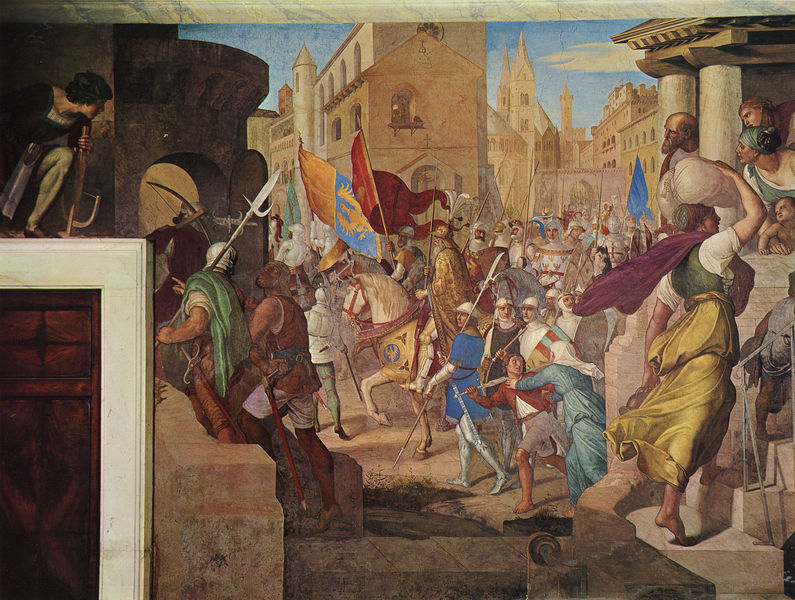
Titel: L'esercito di Carlomagno a Parigi, Das Heer Karls des Großen in Paris
Künstler: Julius Schnorr von Carolsfeld
Standort: Roma
Institution: Casa Massimo
Schlagwörter: adler, blau, gemälde, himmel, kampf, kämpfer, mann, schatten, weiß, wolken, frauen, gelb, grün, kirchturm, menschen, sand, stadt, ausschnitt, braun, bunt, fenster, frau, grau, holz, hut, kleid, licht, männer, schwarz, strasse, säule, säulen, tür, dach, gebäude, haus, rot, tuch, wolke, beige, malerei, menge, rock, hose, mütze, wand, architektur, federn, historie, rahmen, steine, tod, häuser, kirche, boden, gewand, gold, gewänder, renaissance, kinder, pferd, pferde, reiter, turm, magd, bogen, fahnen, fassade, italien, perspektive, zuschauer, fahne, flagge, säcke, farben, lila, türe, romantik, krieg, schlacht, sturm, treppe, treppen, wehen, kaiser, könig, lanze, soldaten, wandmalerei, türrahmen, geländer, stufen, junge, nazarener, tor, kirchen, kirchtürme, bögen, pink, schild, antike, knabe, orient, türme, münchen, himmeö, dieb, revolution, schwert, säbel, waffen, aufstand, soldat, waffe, helm, ritter, armee, heer, jagd, rüstung, rom, wappen, stadttor, helme, quader, residenz, scharnier, romantisch, mittelalter, krieger, fresken, historienmalerei, lauer, hellebarde, historismus, lanzen, prozession, umzug, versteck, tempel, armbrust, pike, speer, speere, fresko, flaggen, ankunft, schütze, hinterhalt, sieger, triumphzug, langen, federhelm, lastenträgerin, bauwerke, rundbau, hisotrie, traben, standarten, frühe neuzeit, raffael, freske, menschenmassen, speyer, türem, keid, einzug, schnorr, heraldik, satdt, knappen, niebelungen, geschichtsmalerei, federbuschen, tübke, neugierige, fahen, lantze, leibwache, shcild, historismusg, holzttür, niebelungensäle, pferdd, stadtt, treppe säule